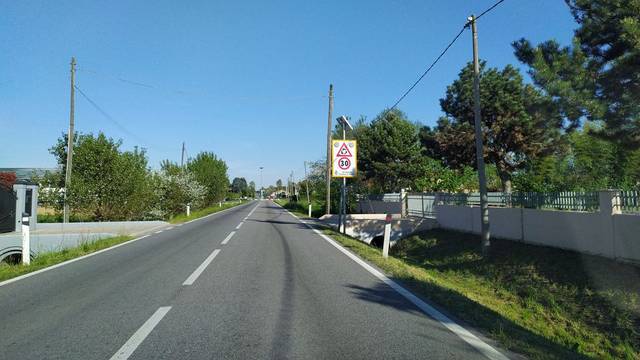
Region: Italy
Coordinates: 45.587, 11.842